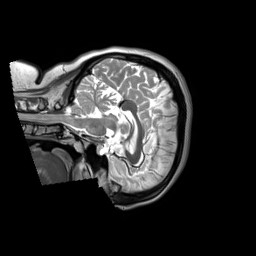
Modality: T2w
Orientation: sagittal
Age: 23
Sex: female
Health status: ill
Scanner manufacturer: siemens
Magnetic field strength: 3 T
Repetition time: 2.8 s
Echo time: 0.326 s